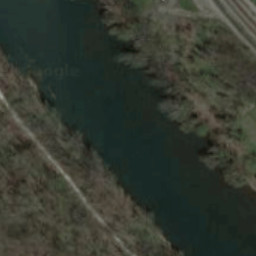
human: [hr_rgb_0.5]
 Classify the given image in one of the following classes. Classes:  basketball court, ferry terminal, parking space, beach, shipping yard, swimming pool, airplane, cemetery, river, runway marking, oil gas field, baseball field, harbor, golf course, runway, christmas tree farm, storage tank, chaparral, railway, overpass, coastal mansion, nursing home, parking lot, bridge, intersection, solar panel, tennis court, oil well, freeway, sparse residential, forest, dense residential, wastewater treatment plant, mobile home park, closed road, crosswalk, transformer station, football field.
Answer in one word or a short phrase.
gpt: river